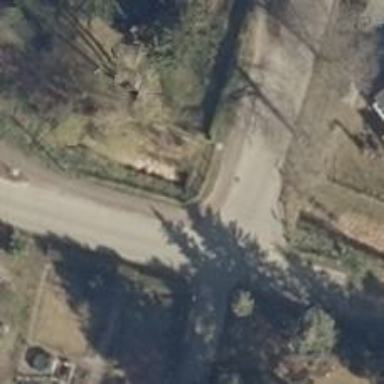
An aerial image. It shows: Residential road.